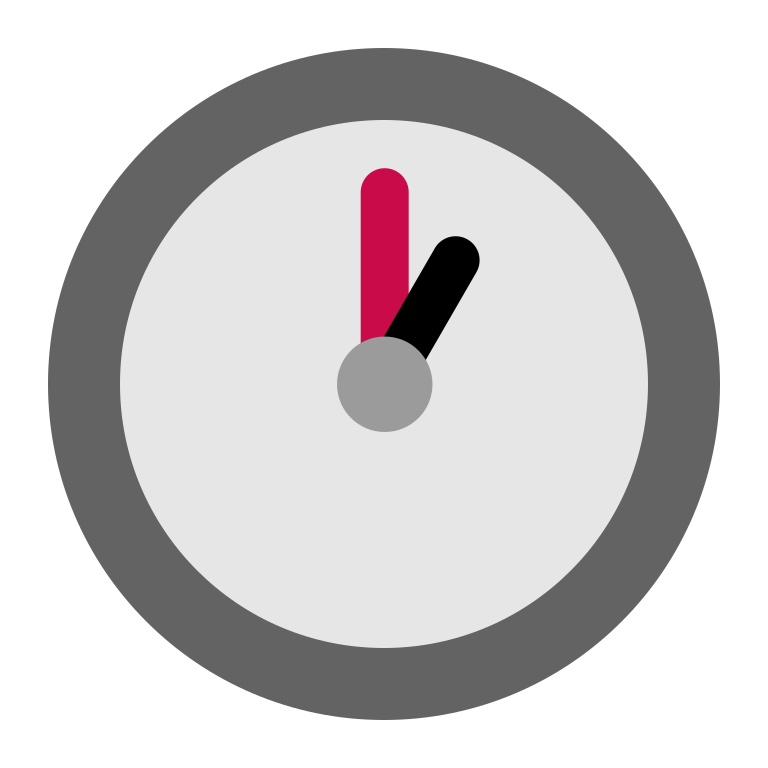
one oclock flat